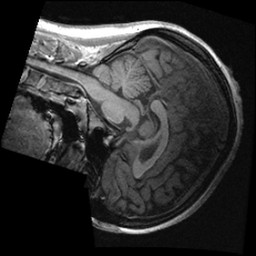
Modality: T1w
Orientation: sagittal
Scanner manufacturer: ge
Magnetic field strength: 3 T
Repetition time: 0.007012 s
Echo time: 0.002612 s